Question: I have an image (orange circle) that shows a tooltip with a message (covered by red lines in the image):

However, I only want the black tooltip bubble to appear and not the generic white bubble at the bottom.
I have the following tooltip in my JavaScript at pageLoad:
'''
$('#<%=alarmClipsDurationWarning.ClientID%>').tooltip({ 'placement': 'center right', 'title': $('#<%=alarmClipsDurationWarning.ClientID%>').attr('title'), 'delay': 0 });
'''
HTML:
'''
<i id="alarmClipsDurationWarning" runat="server" class="icon-exclamation-sign icon-large" style="cursor:pointer;color:orange"></i>
'''
The 'title' will change when a drop down item is changed on the C# side:
'''
alarmClipsDurationWarning.Attributes.Add("title", GetAlarmClipsDurationWarningToolTip());
'''
'GetAlarmClipsDurationWarningToolTip()' just returns a string based on the drop down change. I tried doing a remove then add:
'''
alarmClipsDurationWarning.Attributes.Remove("title");
alarmClipsDurationWarning.Attributes.Add("title", GetAlarmClipsDurationWarningToolTip());
'''
And I tried this too:
'''
alarmClipsDurationWarning.Attributes["title"] = GetAlarmClipsDurationWarningToolTip();
'''
But none of them give me a single bubble.
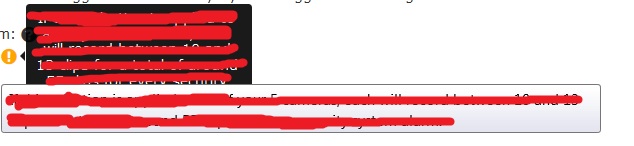
Answer: The white bubble is coming from the 'title' attribute. Since you can specify exactly what content you want:
'''
$('#<%=alarmClipsDurationWarning.ClientID%>').attr('title')
'''
Why not use a different attribute?
'''
alarmClipsDurationWarning.Attributes.Add("data-tooltip-content", ...
'''
---
'''
$('#<%=alarmClipsDurationWarning.ClientID%>').attr('data-tooltip-content')
'''